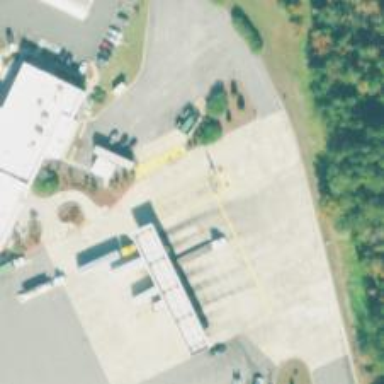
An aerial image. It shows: Weighbridge facility.